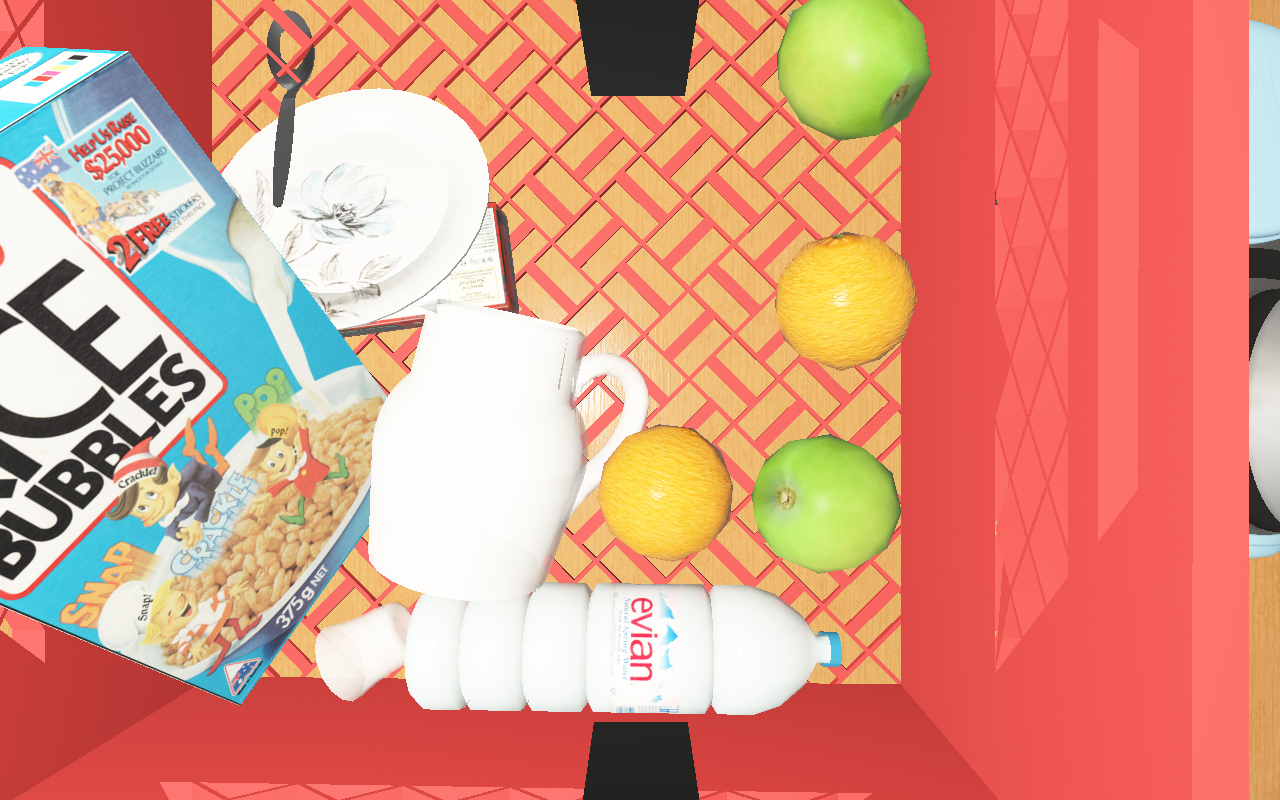
Objects in the scene:
apple
apple
orange
orange
spoon
plate
glass
wineglass
cereal box
cereal box
biscuit box